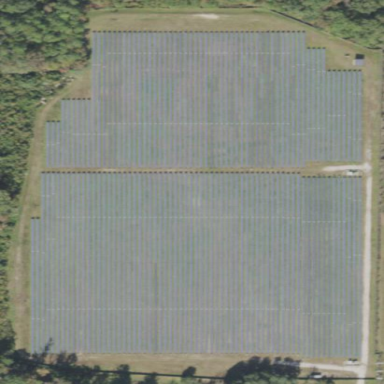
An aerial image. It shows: Solar power plant utilizing photovoltaic technology.